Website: home-depot
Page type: account-selection
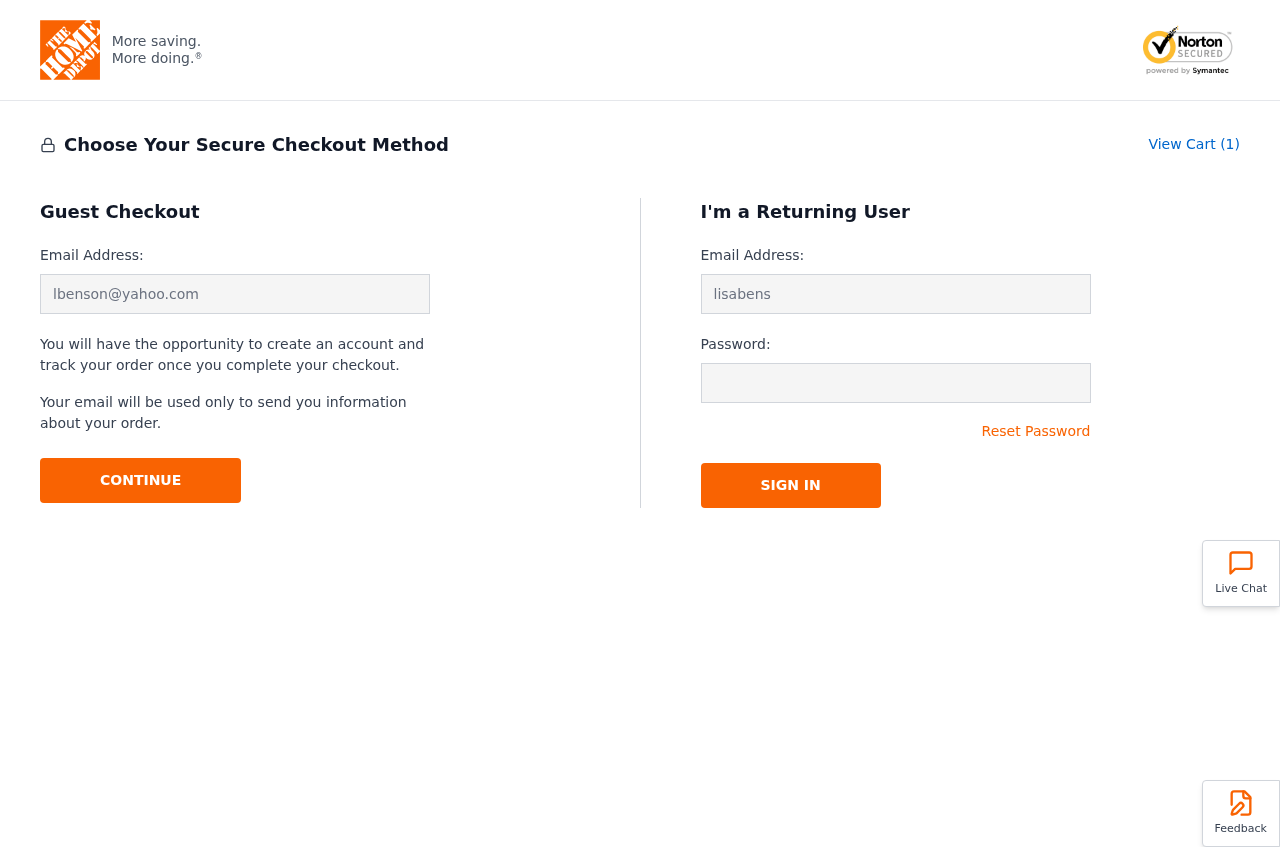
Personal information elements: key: PII_EMAIL
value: lbenson@yahoo.com
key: PII_LOGIN_USERNAME
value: lisabenson62
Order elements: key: ORDER_NUM_ITEMS
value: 1